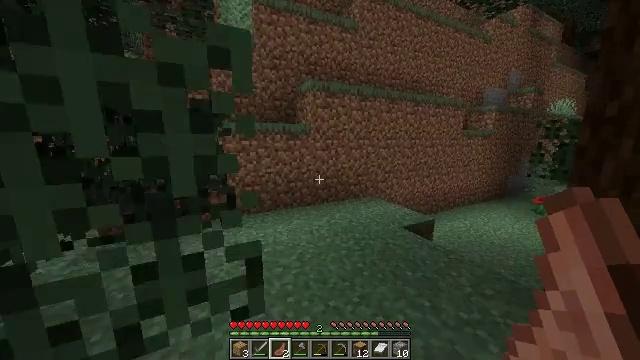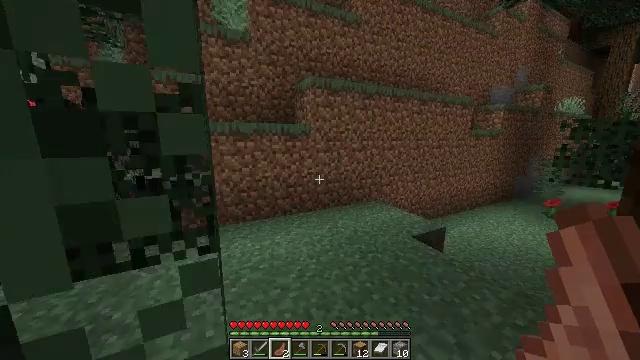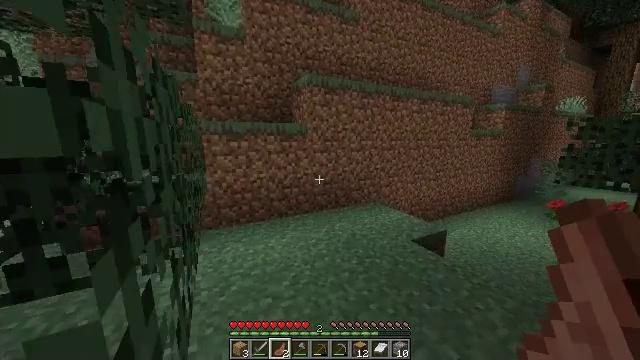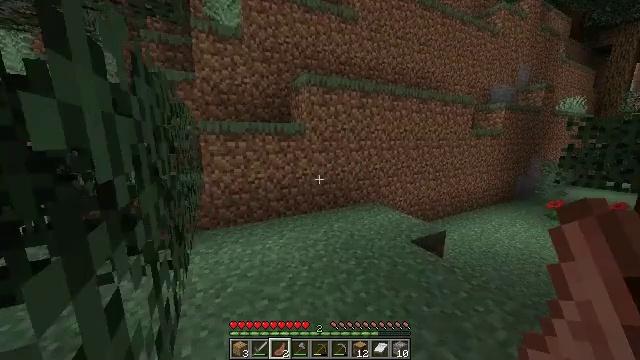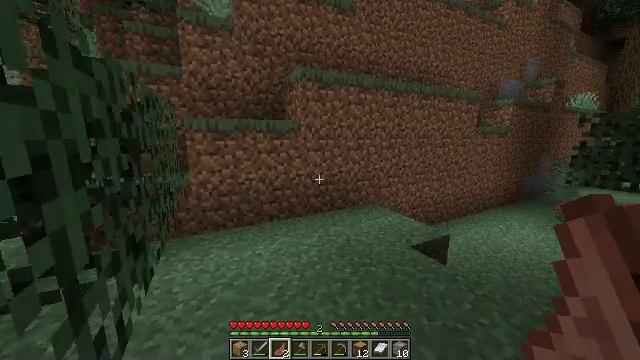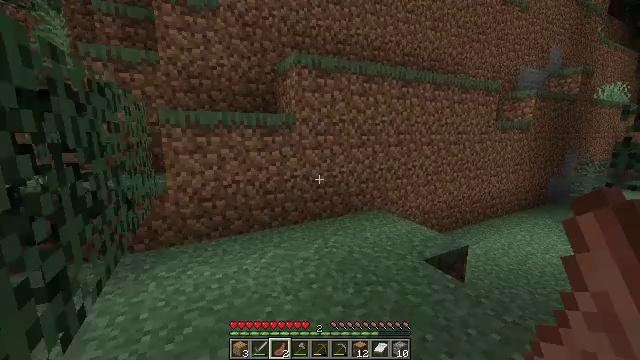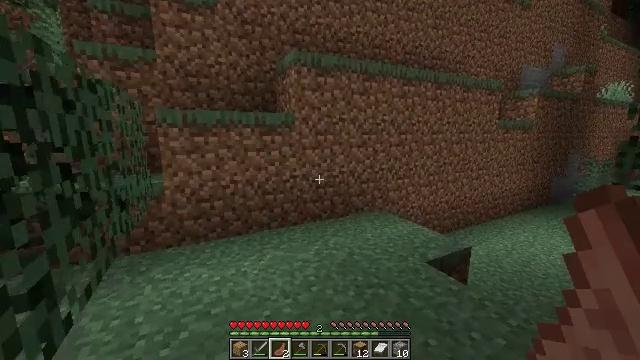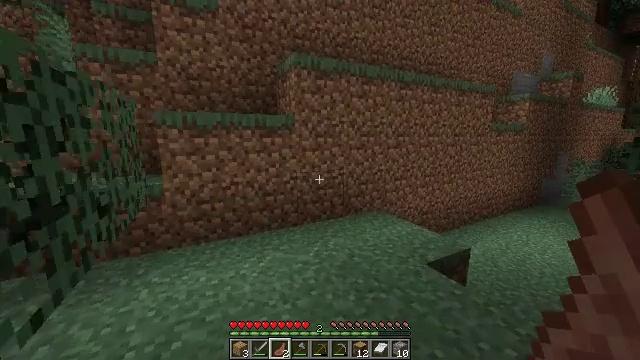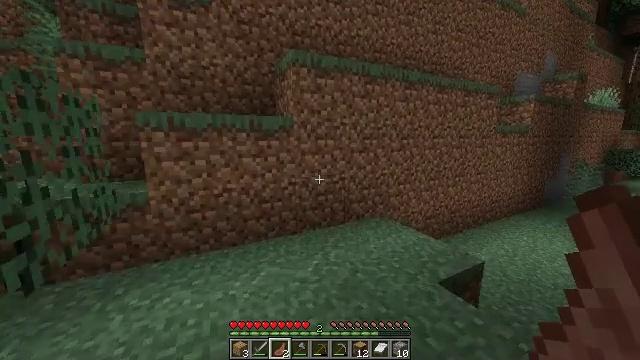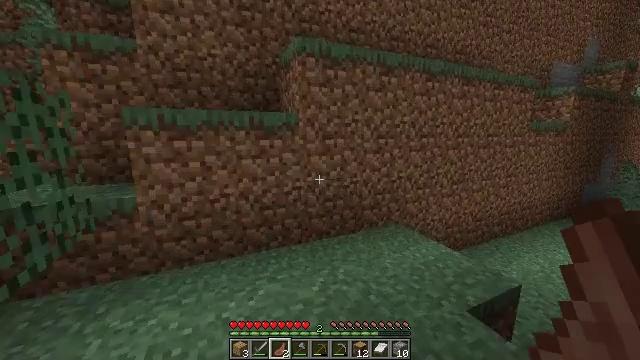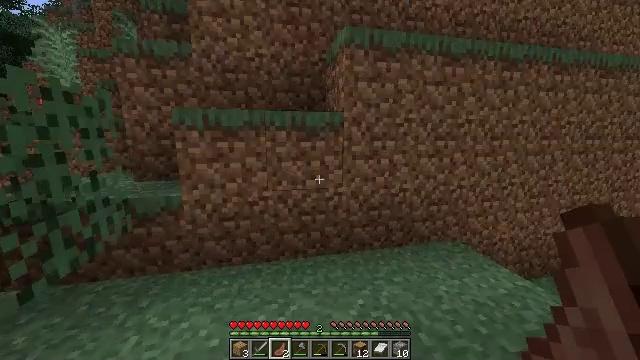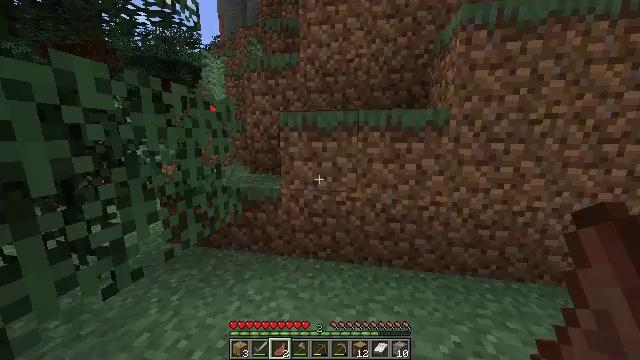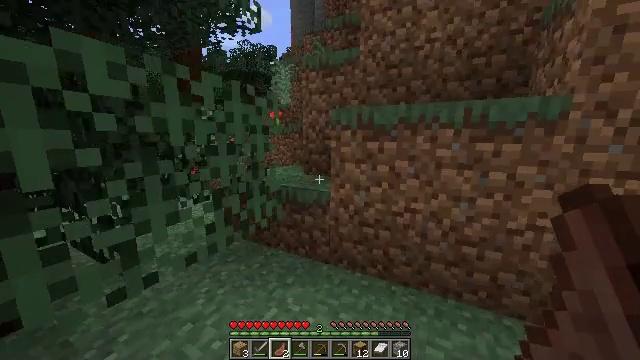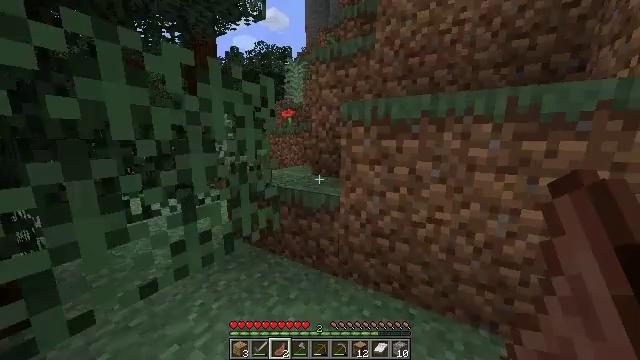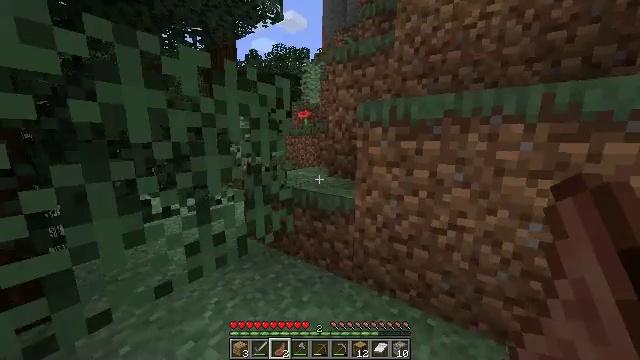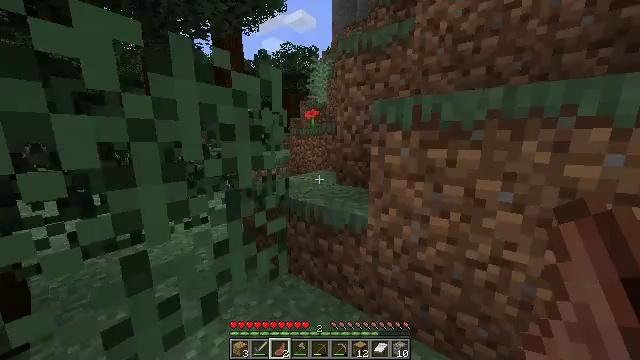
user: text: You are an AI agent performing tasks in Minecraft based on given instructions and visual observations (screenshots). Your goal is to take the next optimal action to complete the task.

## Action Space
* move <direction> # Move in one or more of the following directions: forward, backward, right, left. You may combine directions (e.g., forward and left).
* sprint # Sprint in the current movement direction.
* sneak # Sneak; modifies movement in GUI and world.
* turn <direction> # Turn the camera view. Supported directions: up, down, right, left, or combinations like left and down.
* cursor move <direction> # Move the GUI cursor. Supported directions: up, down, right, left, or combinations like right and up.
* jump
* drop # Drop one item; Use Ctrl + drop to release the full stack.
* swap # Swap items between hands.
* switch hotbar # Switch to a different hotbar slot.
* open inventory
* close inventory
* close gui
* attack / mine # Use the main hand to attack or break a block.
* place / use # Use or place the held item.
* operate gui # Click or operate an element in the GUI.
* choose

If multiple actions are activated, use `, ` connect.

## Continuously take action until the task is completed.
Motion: motion action
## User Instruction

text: Gather a pumpkin block.
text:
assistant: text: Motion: move forward, sprint
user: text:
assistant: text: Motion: move forward, sprint
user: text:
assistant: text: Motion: move forward, sprint
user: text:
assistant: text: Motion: move forward, sprint
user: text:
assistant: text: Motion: move forward, sprint
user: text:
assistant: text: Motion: move forward, sprint
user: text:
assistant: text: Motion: move forward, sprint
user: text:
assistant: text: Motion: move forward, sprint
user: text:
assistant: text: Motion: move forward, sprint, turn left
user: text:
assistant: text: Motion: move forward, sprint, turn left
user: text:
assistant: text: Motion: move forward, sprint, turn left
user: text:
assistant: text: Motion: move forward, sprint, turn left
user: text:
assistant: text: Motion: move forward, sprint, turn left
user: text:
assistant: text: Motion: move forward, sprint, turn left
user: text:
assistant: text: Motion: move forward, sprint, turn left
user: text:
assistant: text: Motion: move forward, sprint, turn left
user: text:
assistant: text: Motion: move forward, sprint, turn left
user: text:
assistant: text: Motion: move forward, sprint, turn left
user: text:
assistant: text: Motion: move forward, sprint
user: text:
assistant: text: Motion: move forward, sprint
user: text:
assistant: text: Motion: move forward, sprint
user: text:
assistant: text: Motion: move forward, sprint, turn right
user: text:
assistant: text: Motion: move forward, sprint, turn right, jump
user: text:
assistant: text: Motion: move forward, sprint, turn right, jump
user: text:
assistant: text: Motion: move forward, sprint, jump
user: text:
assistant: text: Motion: move forward, sprint, jump
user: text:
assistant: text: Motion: move forward, sprint, jump
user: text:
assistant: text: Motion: move forward, sprint
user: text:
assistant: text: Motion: move forward, sprint
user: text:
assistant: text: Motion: move forward, sprint